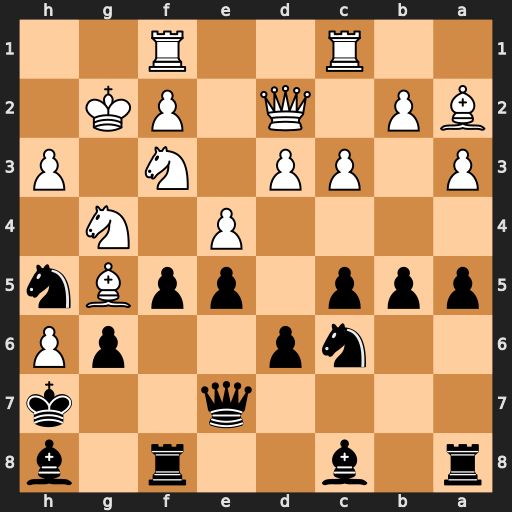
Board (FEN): r1b2r1b/4q2k/2np2pP/ppp1ppBn/4P1N1/P1PP1N1P/BP1Q1PK1/2R2R2
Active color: b
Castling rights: -
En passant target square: -
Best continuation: fxg4 Bxe7 gxf3+ Kh2 Nxe7